高一 · 计数
“脱口秀大赛”上选手的分数分为观众评分和嘉宾评分. 组织方将观众评分按照 $[70,80),[80,90),[90,100]$ 分组, 绘制频率分布直方图如图所示. 嘉宾评分的平均数为 $\overline{x_{1}}$, 观众评分的平均数为 $\overline{x_{2}}$, 中位数为 $x_{\text {中, }}$, 则下列选项正确的是 ( )

| 嘉宾 | $A$  | $B$  | $C$  | $D$  | $E$  | $F$  |
| :--: | :--: | :--: | :--: | :--: | :--: | :--: |
| 评分 |  96  |  97  |  96  |  89  |  97  |  98  |
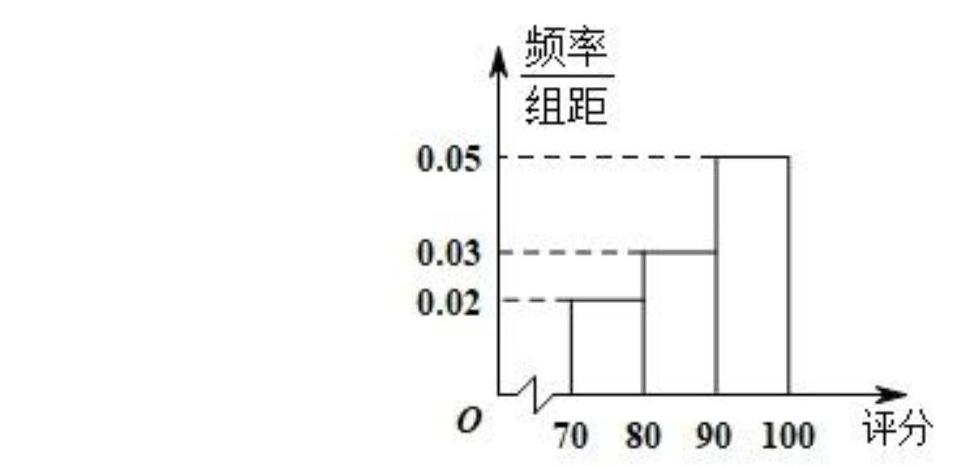
A. $x_{\text {中 }}>\overline{x_{1}}>\overline{x_{2}}$
B. $x_{\text {中 }}>\overline{x_{2}}>\overline{x_{1}}$
C. $\overline{x_{1}}>x_{\text {中 }}>\overline{x_{2}}$
D. $\overline{x_{2}}>x_{\text {中 }}>\overline{x_{1}}$
答案: C
解析: 由表格中的数据可知, $\overline{x_{1}}=\frac{96+97+96+89+97+98}{6}=\frac{573}{6}=